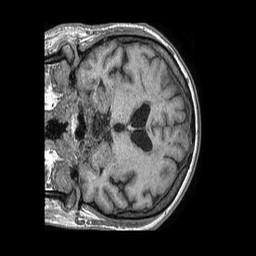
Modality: T1w
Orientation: coronal
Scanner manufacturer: philips
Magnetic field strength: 1.5 T
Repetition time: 0.007772 s
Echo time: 0.003601 s